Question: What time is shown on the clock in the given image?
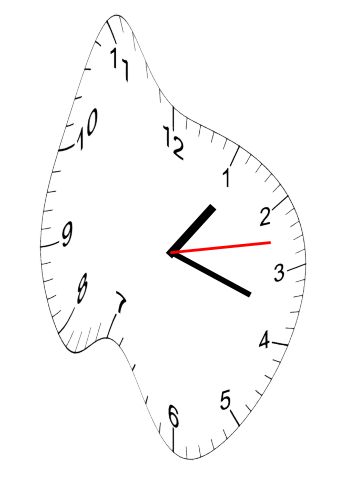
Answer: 01:18:13